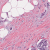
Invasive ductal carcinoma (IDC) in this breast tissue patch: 1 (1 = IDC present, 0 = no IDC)